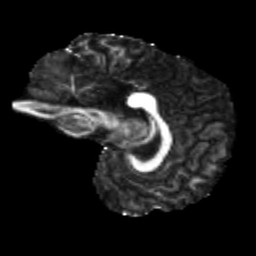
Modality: FA
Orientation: sagittal
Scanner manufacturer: siemens
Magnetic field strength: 3 T
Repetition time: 4 s
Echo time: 0.0594 s